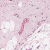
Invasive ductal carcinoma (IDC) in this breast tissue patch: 0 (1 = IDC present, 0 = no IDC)